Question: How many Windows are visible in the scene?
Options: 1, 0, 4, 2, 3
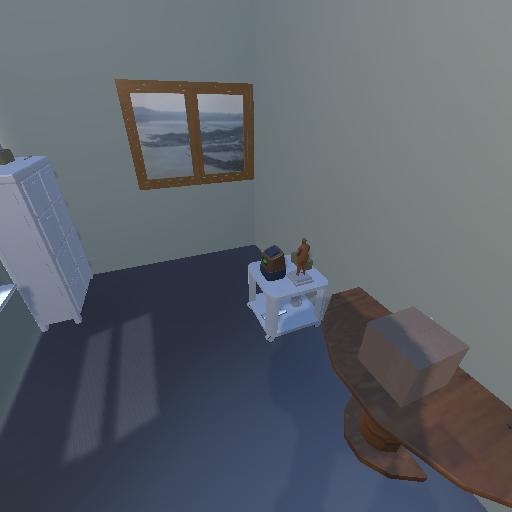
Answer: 1